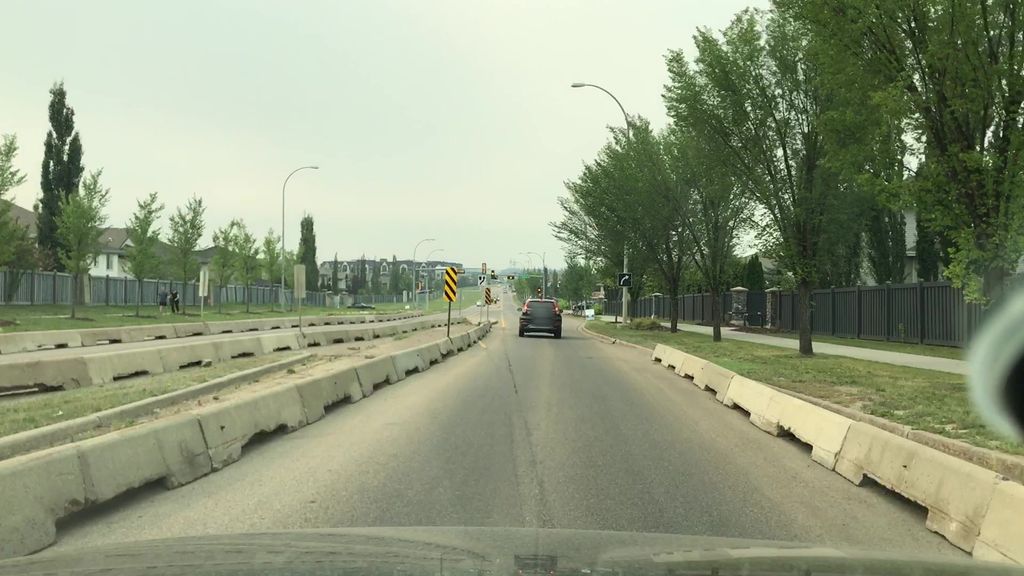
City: edmonton